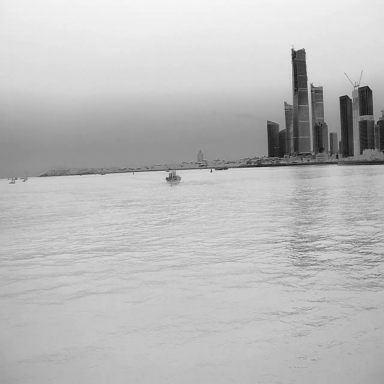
There are two sailboats in the infrared image.